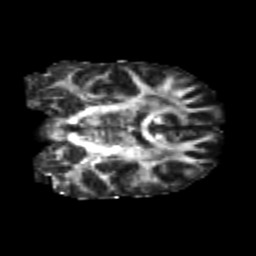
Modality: FA
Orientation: coronal
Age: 22
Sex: male
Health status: healthy
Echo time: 0.074 s